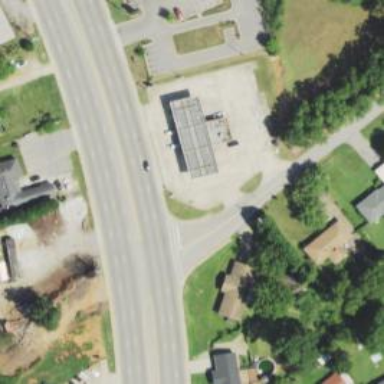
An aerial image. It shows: Convenience shop.